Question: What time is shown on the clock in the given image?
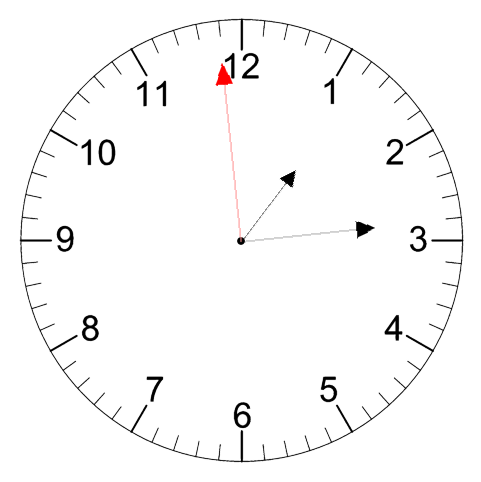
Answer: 01:13:59